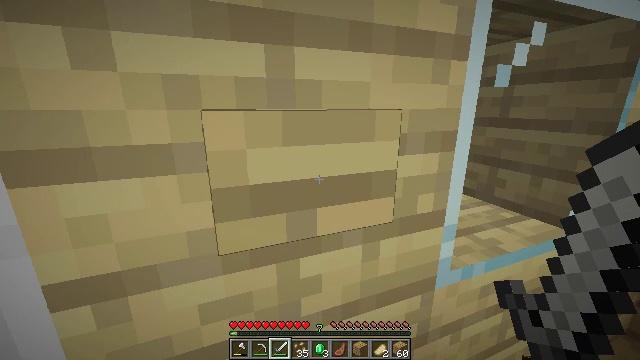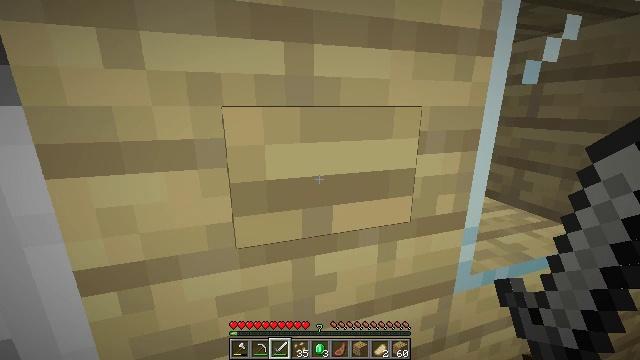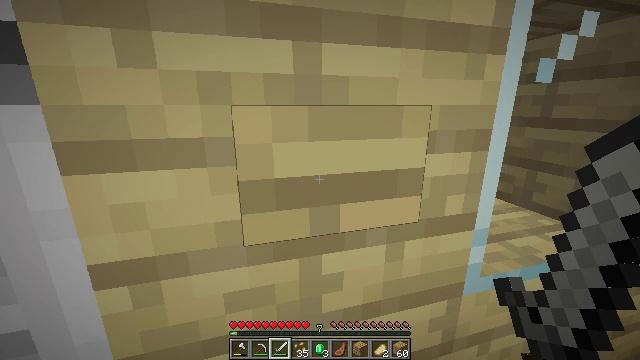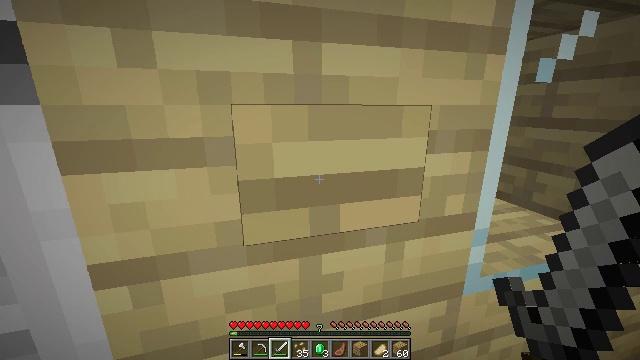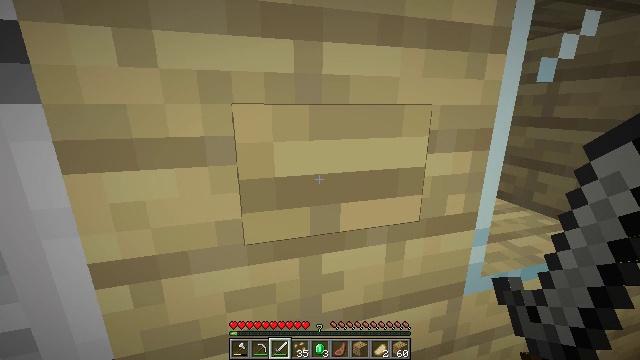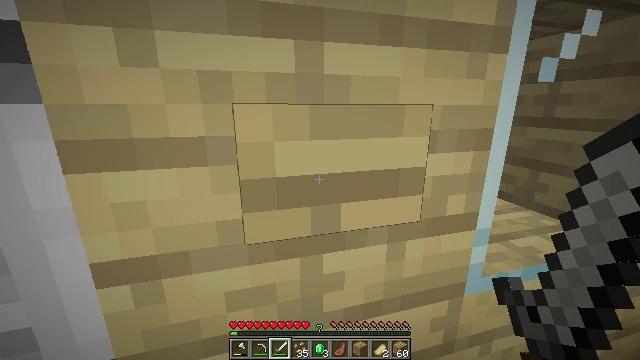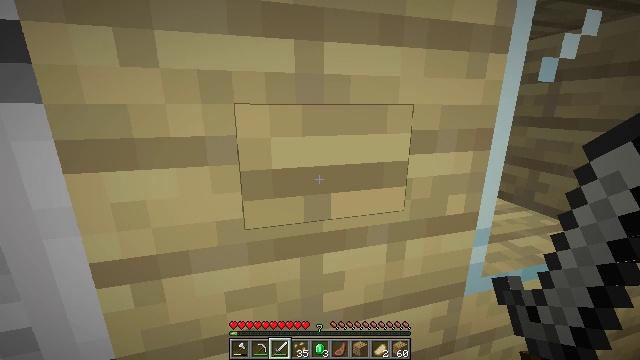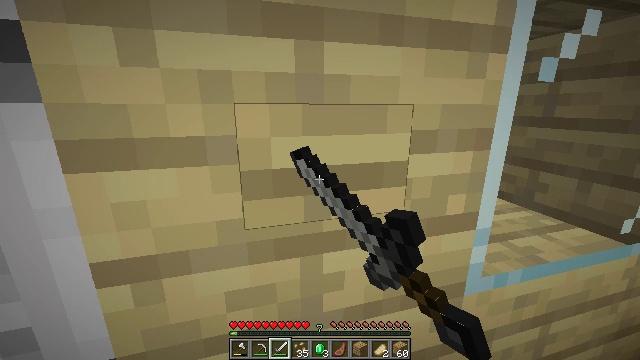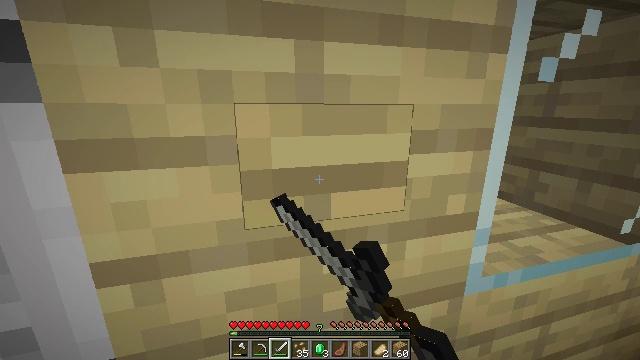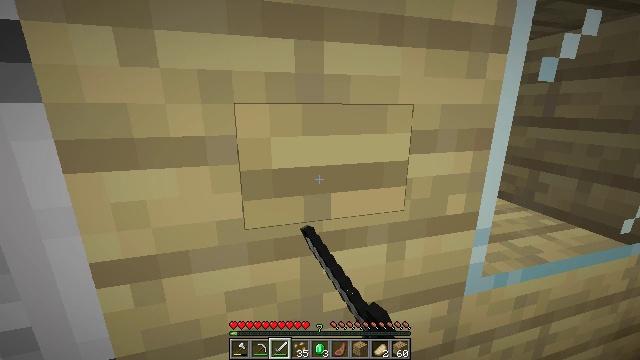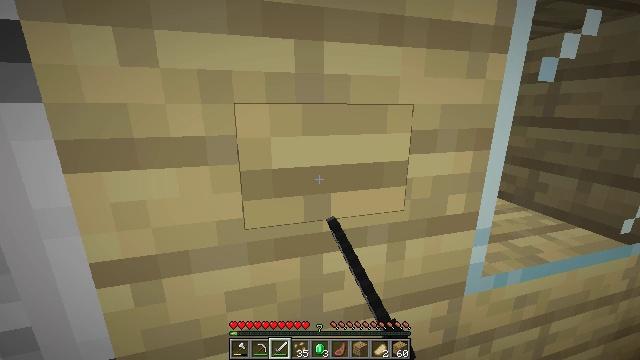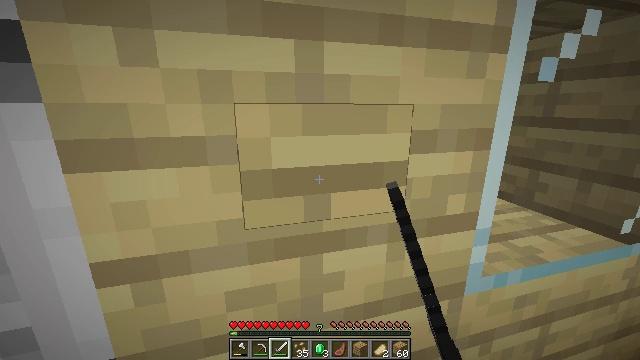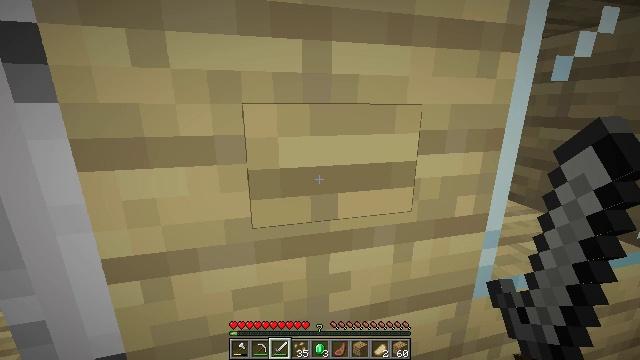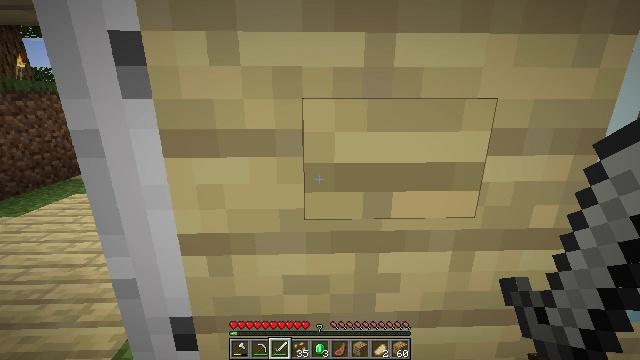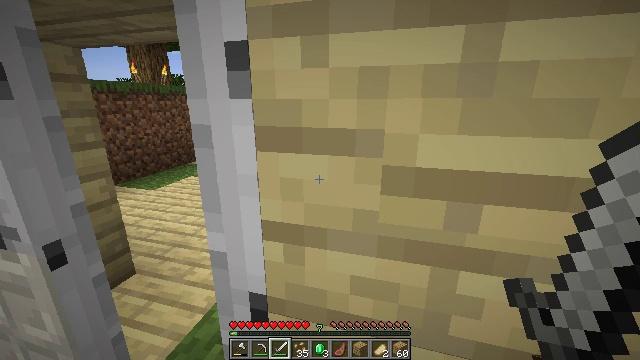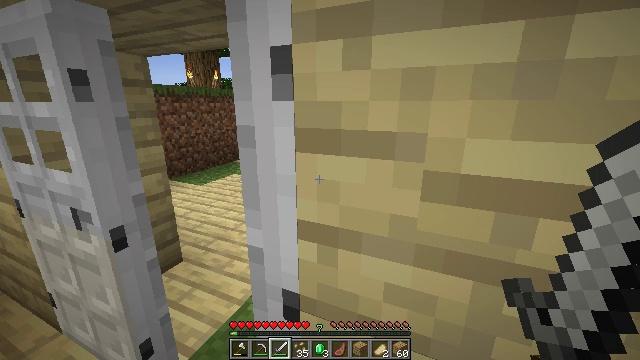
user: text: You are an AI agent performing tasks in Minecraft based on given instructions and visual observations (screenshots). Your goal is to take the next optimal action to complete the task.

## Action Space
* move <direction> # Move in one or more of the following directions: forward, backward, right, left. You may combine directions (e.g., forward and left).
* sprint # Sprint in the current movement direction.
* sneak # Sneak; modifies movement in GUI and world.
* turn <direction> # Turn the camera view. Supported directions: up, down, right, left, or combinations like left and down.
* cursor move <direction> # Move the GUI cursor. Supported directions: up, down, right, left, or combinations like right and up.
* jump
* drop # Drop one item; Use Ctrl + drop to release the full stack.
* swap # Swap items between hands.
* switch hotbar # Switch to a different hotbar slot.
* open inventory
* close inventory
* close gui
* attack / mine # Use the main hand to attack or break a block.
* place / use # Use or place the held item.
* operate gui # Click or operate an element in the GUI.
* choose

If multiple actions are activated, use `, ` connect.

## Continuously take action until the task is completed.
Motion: motion action
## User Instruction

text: Mine beetroots from the garden.
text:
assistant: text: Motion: turn left
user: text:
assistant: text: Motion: turn left
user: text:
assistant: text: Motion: no_op
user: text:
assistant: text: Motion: no_op
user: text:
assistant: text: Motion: no_op
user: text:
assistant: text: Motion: use / place
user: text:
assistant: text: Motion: use / place
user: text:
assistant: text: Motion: use / place
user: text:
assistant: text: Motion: use / place
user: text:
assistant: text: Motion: no_op
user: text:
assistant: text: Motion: no_op
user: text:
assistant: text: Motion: turn left
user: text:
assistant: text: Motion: turn left and down
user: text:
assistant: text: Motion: turn left
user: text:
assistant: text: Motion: turn left
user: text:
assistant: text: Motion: move forward, turn left
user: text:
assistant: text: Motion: move forward, turn left
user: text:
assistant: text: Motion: move forward, turn left
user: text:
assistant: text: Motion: move forward, turn left
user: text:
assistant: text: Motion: move forward
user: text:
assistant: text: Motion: move forward
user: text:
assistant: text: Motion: move forward
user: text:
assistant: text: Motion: move forward
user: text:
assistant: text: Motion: move forward
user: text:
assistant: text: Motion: move forward, turn right
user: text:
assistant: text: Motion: move forward, turn right and up
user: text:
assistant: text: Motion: move forward, turn right
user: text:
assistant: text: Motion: move forward, turn right
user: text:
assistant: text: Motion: move forward, turn right
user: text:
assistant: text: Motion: move forward